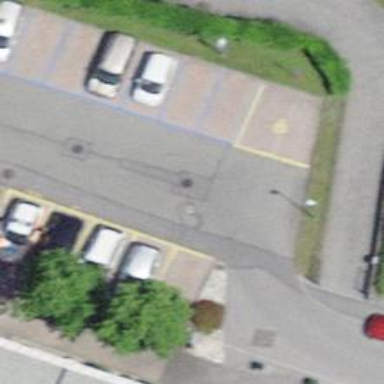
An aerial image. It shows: Parking aisle designated as service road.